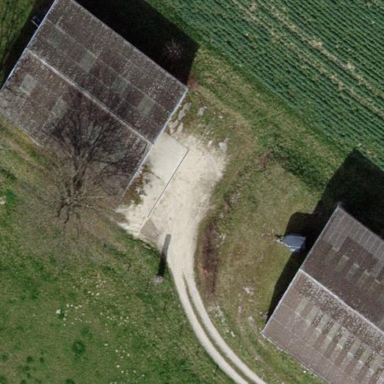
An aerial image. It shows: Farmyard area.